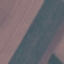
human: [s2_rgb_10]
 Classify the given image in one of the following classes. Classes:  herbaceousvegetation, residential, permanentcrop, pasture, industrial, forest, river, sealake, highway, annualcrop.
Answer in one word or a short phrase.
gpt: AnnualCrop